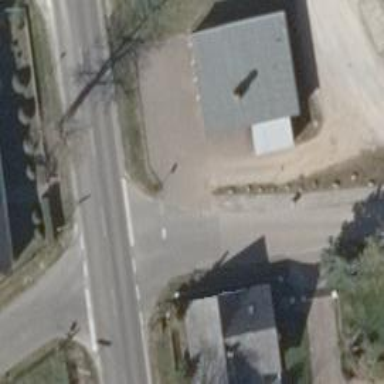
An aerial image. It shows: Road with stop sign.